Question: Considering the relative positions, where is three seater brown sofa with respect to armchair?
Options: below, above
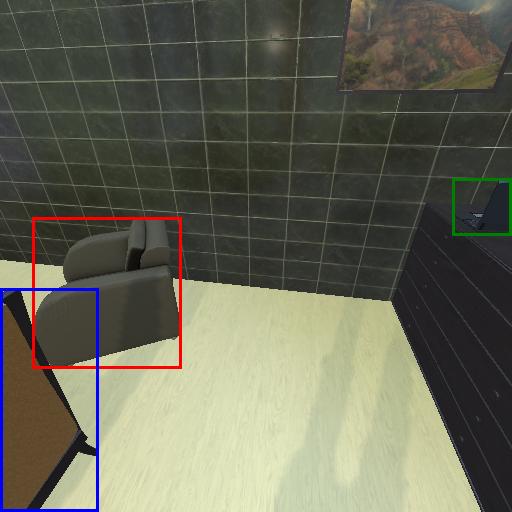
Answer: below